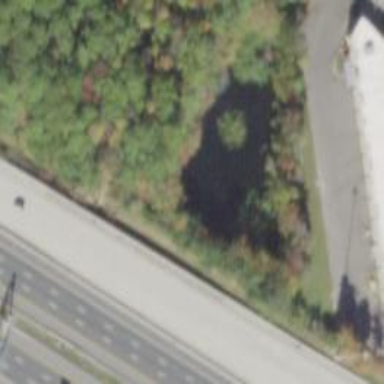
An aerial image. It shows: Peaceful pond surrounded by nature.